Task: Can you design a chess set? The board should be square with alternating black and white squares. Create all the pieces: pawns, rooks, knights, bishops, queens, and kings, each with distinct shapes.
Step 2869:
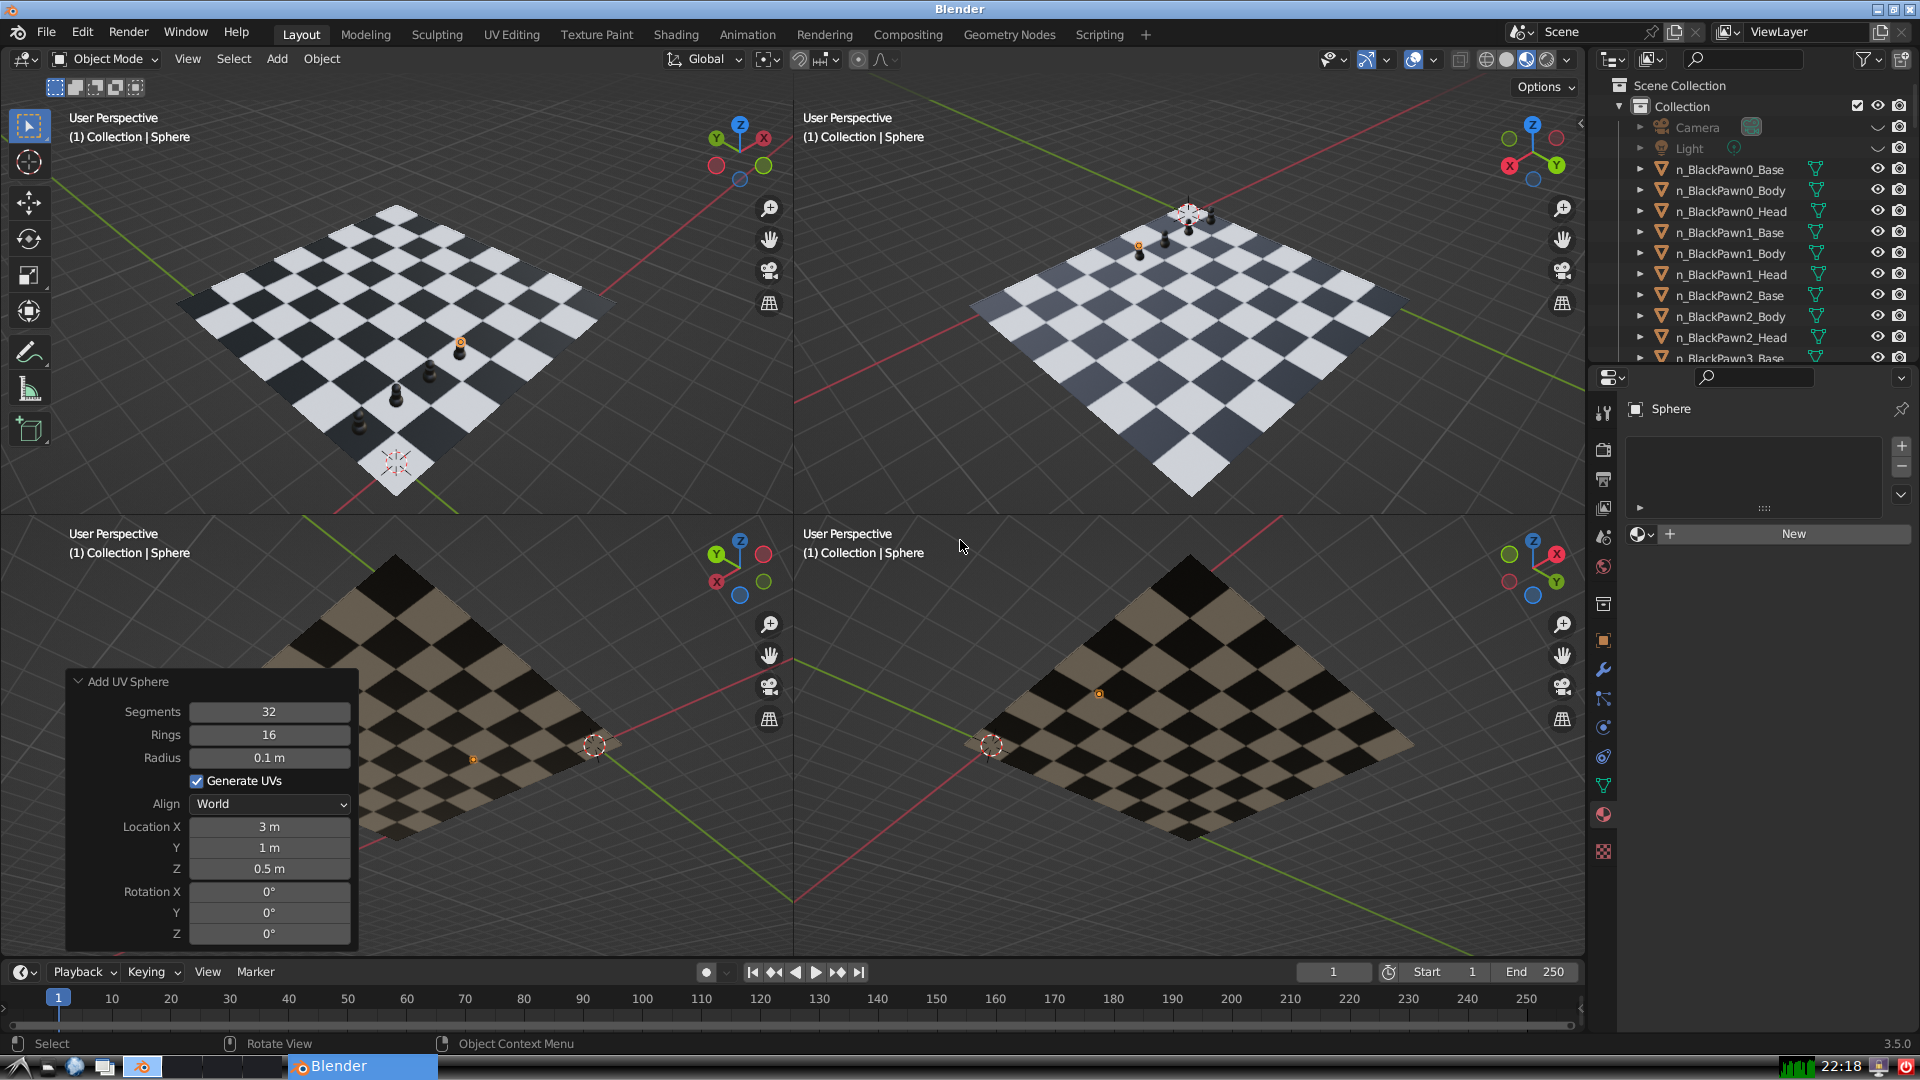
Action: {"mouse_move": [1608, 631]}